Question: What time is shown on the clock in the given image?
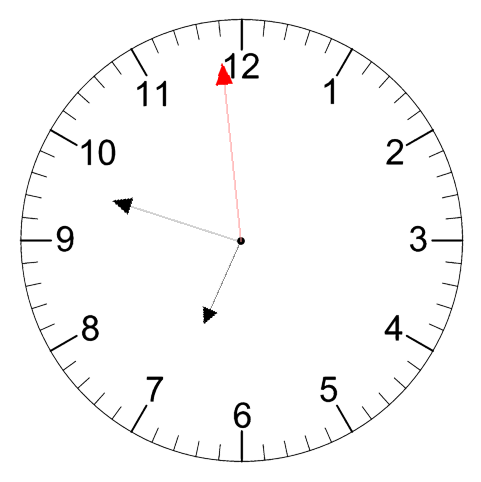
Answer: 06:47:59